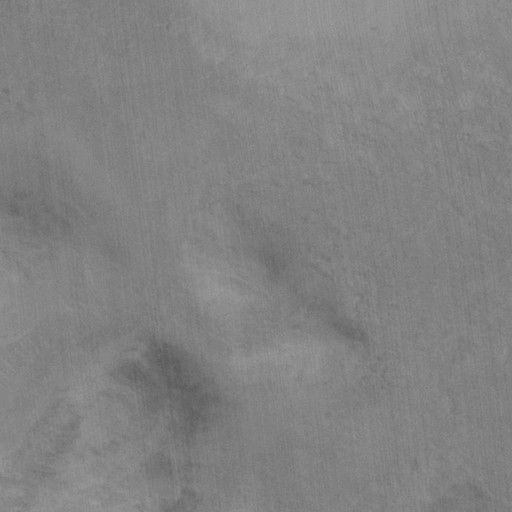
Objects detected: cone, cone, cone, cone, cone